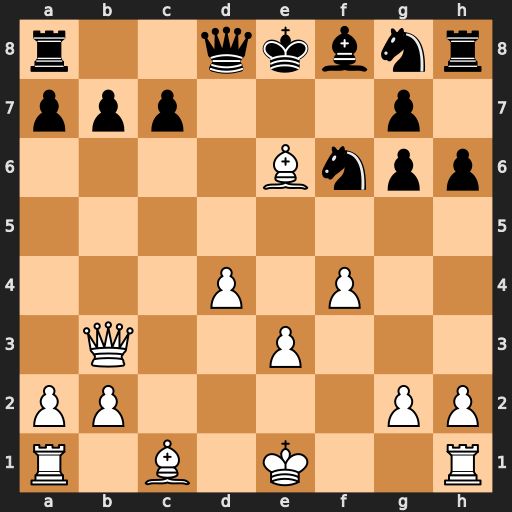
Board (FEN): r2qkbnr/ppp3p1/4Bnpp/8/3P1P2/1Q2P3/PP4PP/R1B1K2R
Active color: w
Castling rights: KQkq
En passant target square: -
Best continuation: Bf7+ Kd7 Qe6#